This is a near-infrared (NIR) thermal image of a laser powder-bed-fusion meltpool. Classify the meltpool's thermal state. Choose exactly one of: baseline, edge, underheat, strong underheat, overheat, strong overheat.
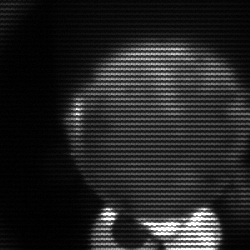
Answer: edge